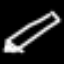
Label: pencil